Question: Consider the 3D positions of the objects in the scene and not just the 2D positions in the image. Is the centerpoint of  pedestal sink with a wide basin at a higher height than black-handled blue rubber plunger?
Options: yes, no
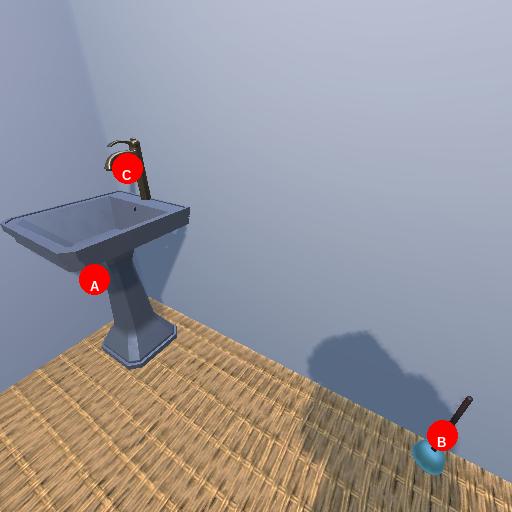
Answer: yes